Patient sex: M
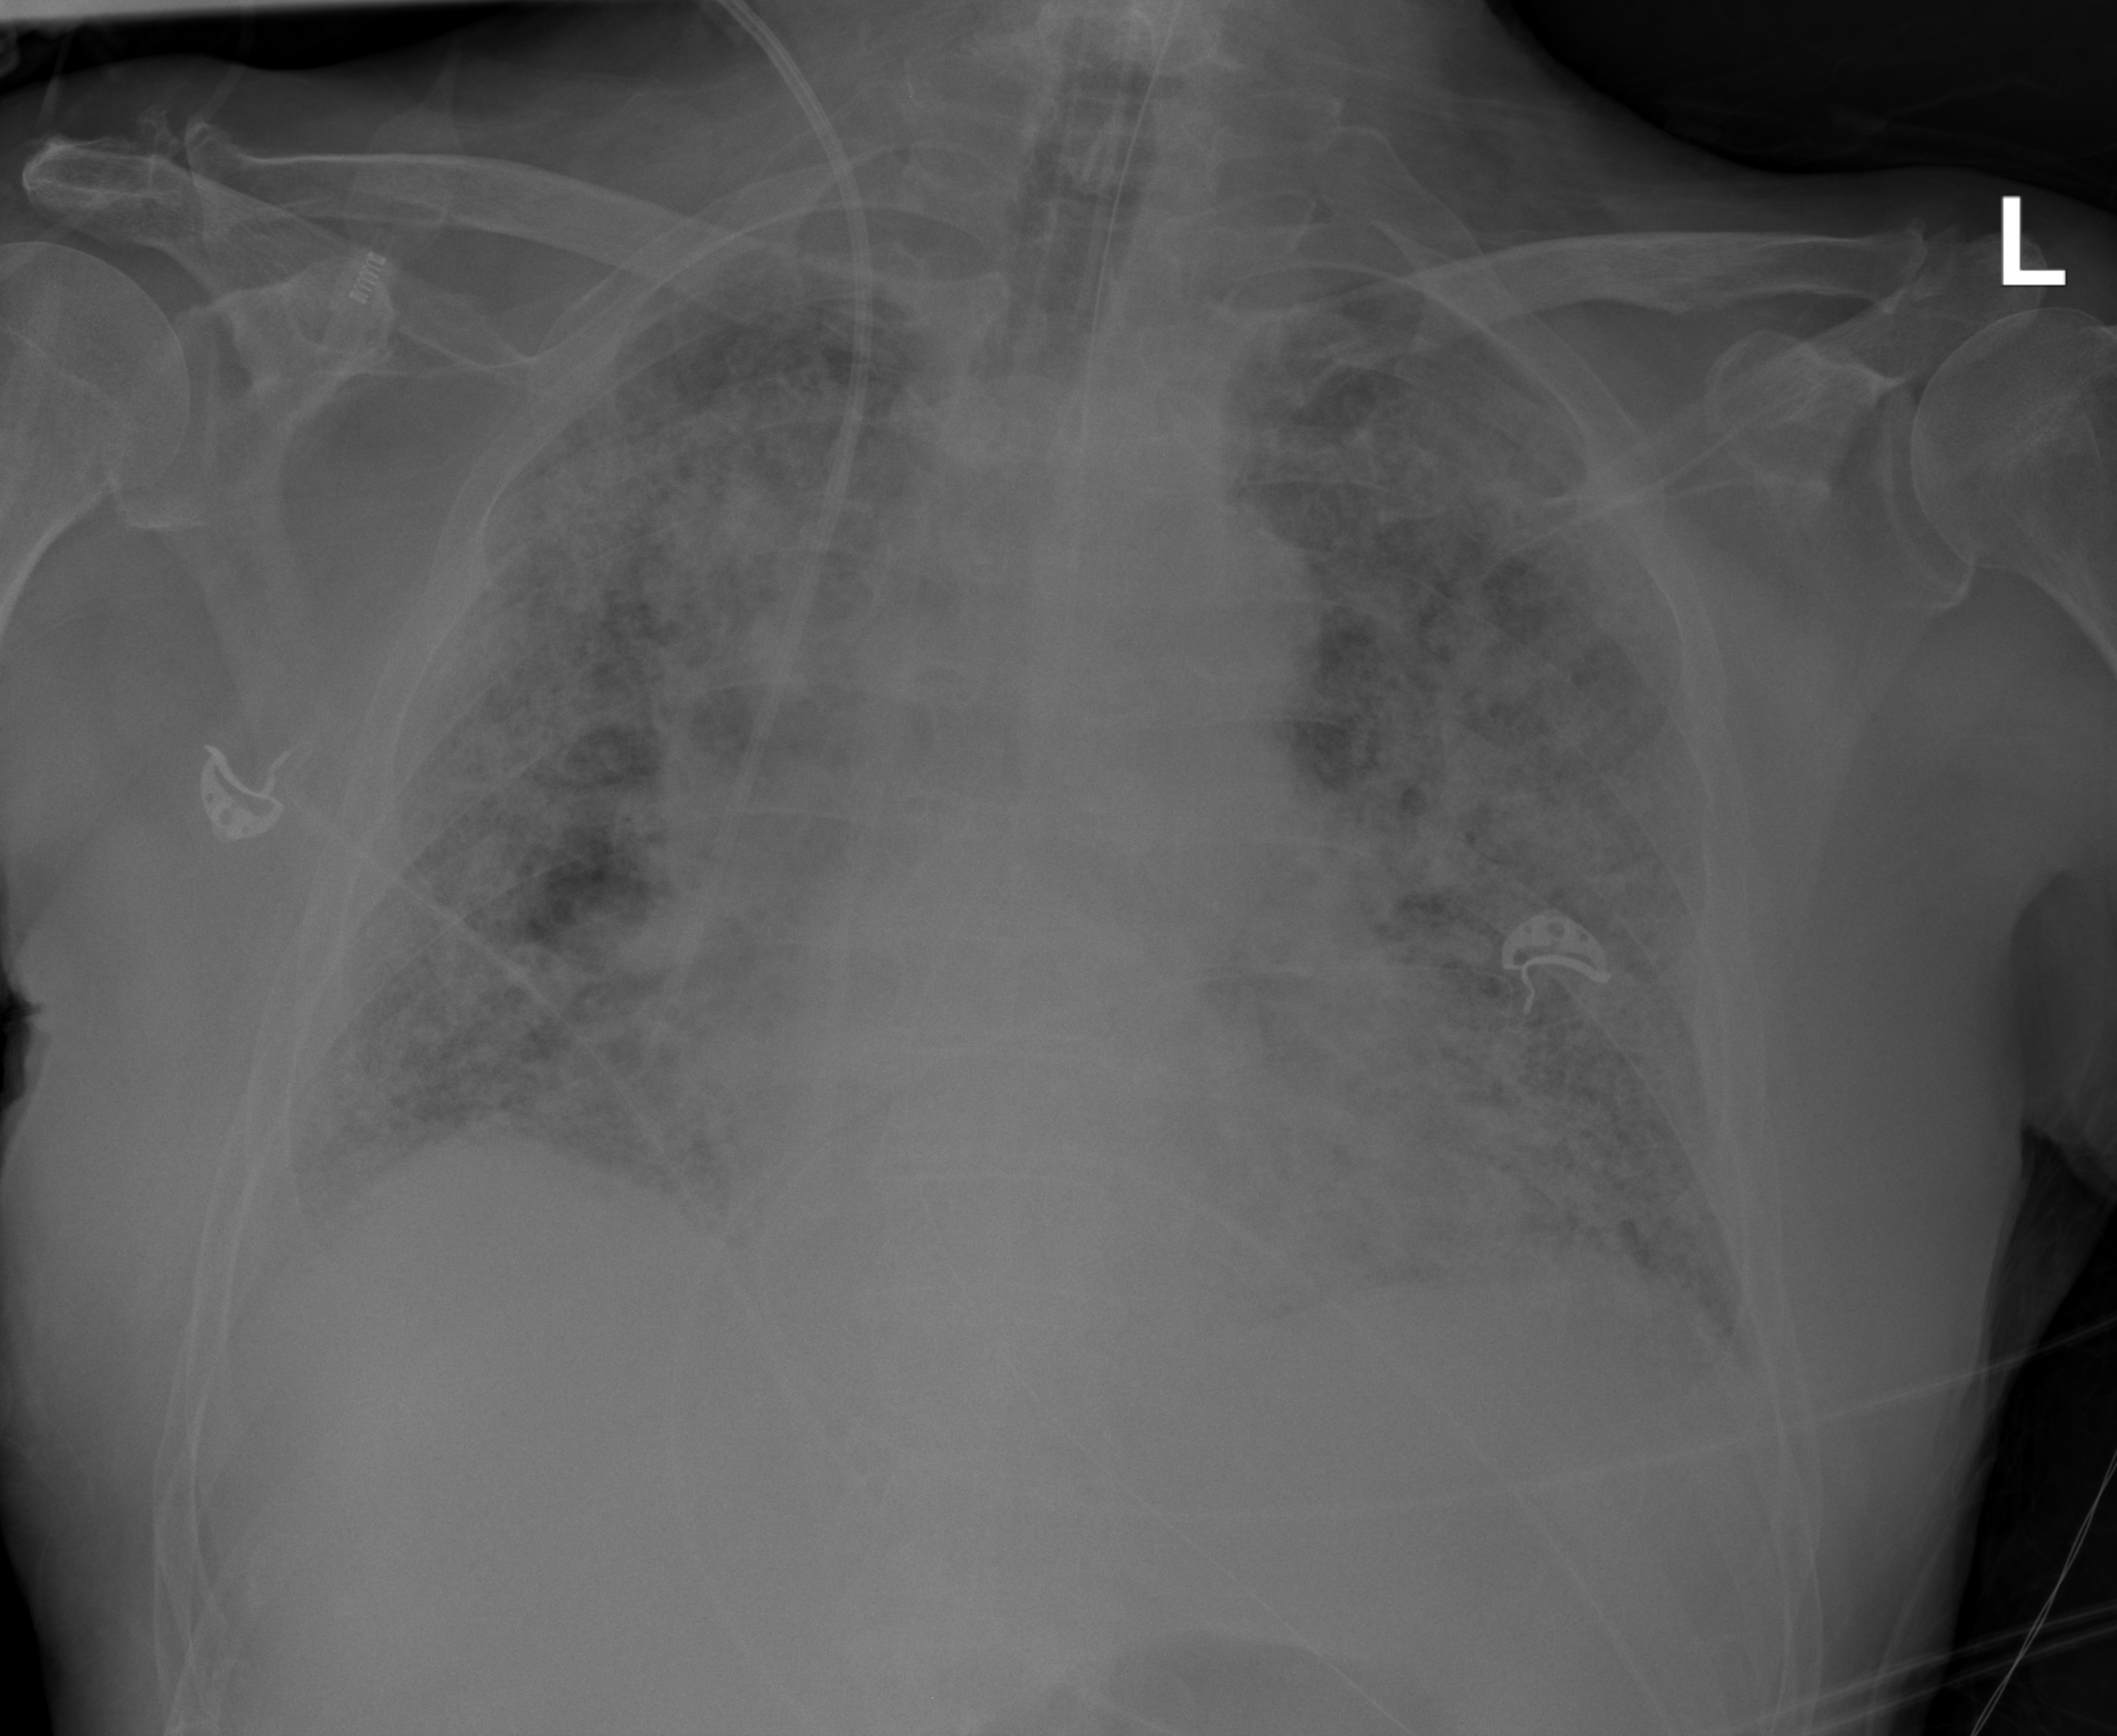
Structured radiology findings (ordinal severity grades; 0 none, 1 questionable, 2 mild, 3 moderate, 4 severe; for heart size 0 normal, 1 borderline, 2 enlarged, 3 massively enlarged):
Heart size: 0
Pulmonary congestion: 2
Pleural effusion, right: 2
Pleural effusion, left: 2
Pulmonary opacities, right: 4
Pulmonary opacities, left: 4
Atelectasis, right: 3
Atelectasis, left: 3